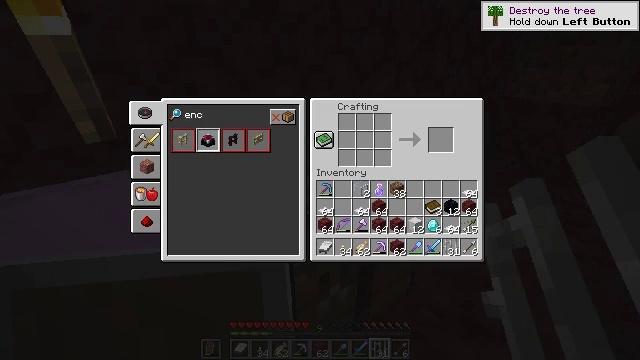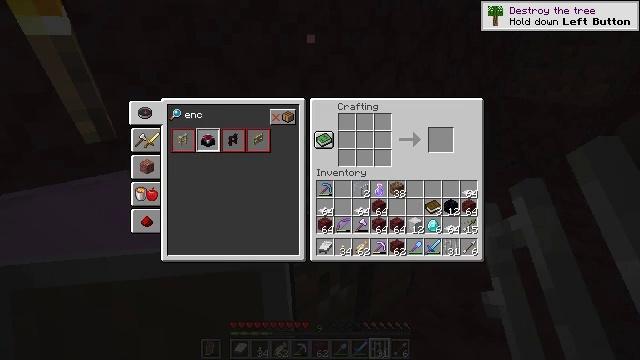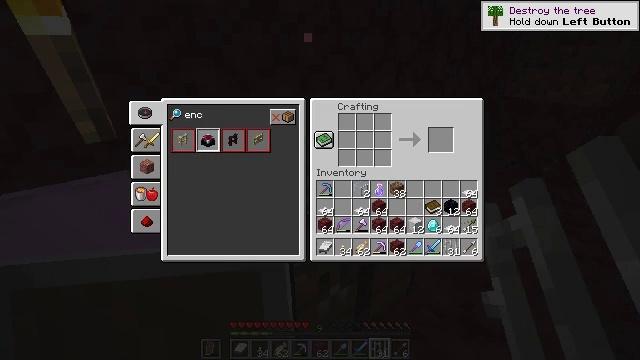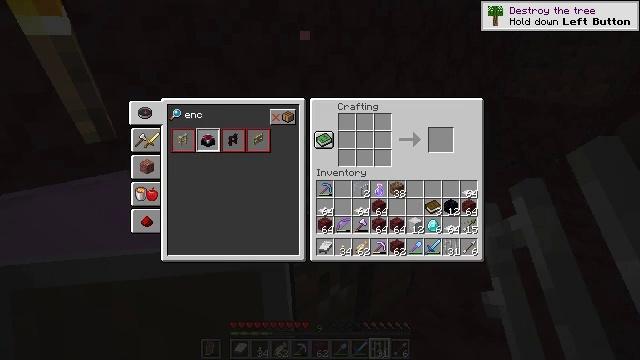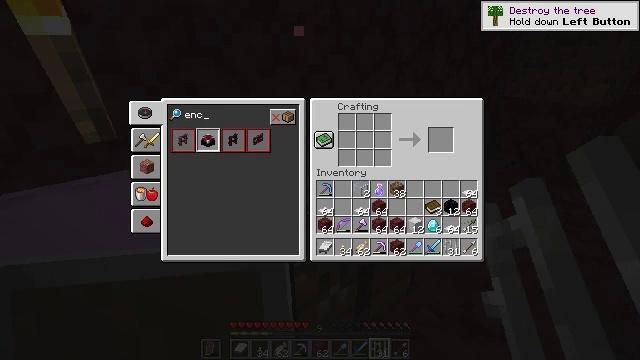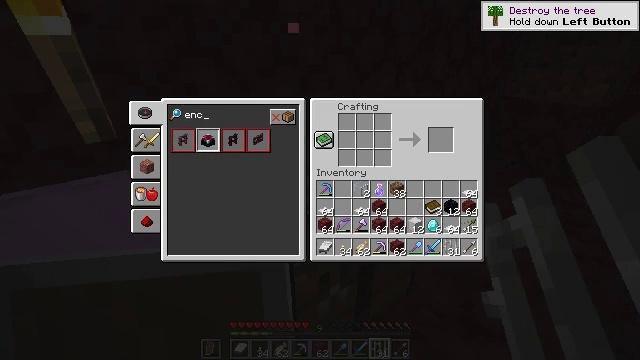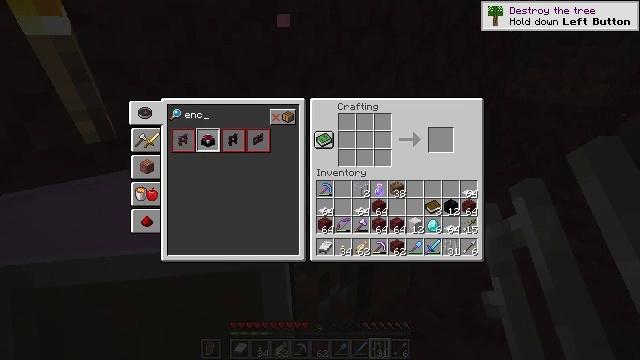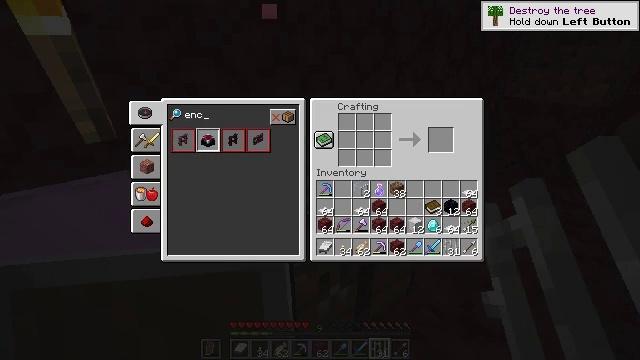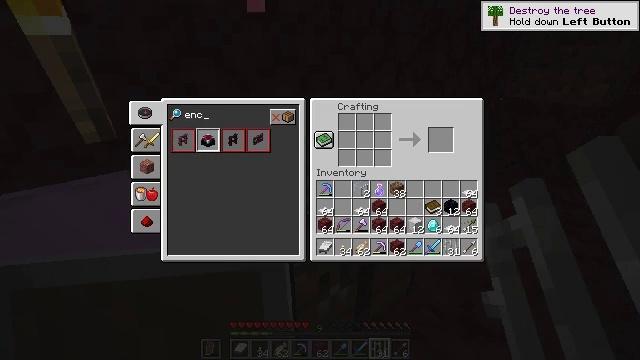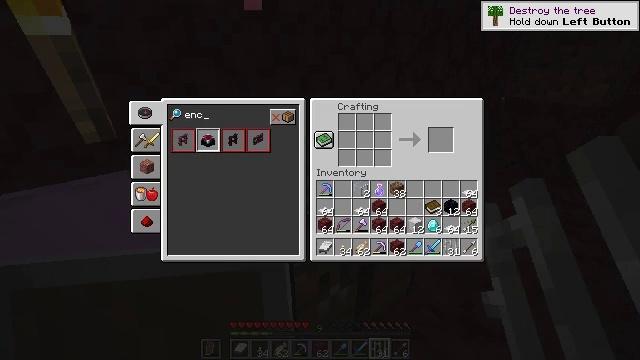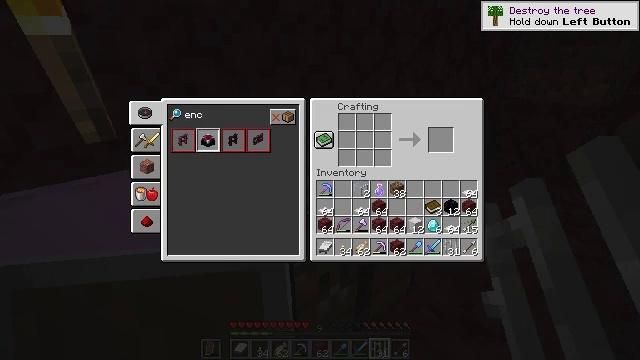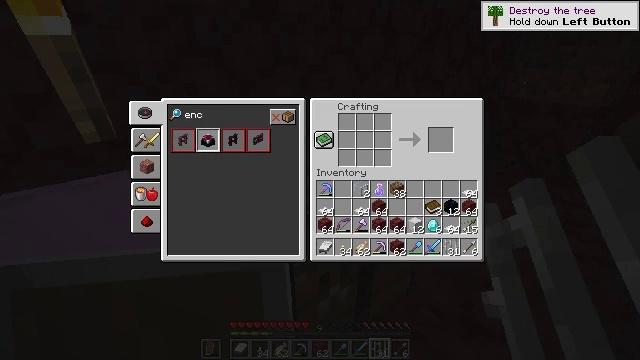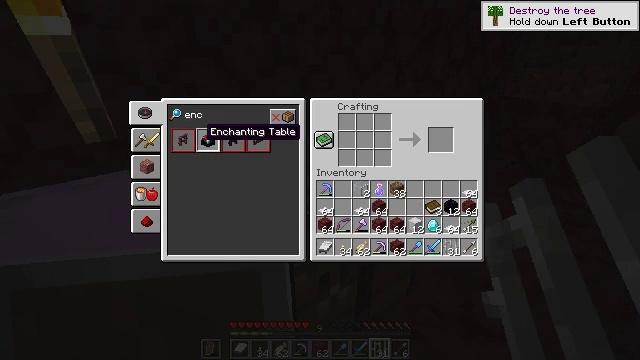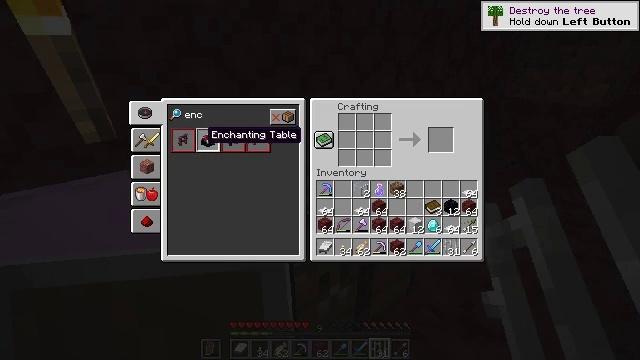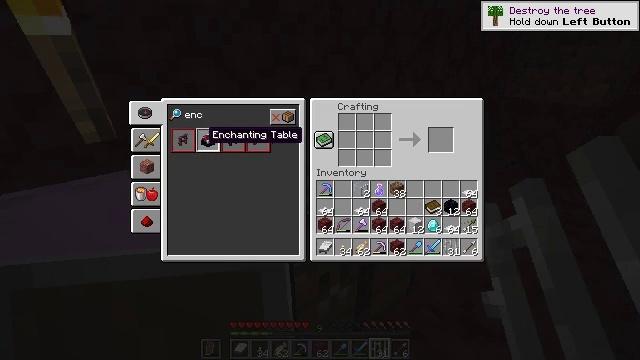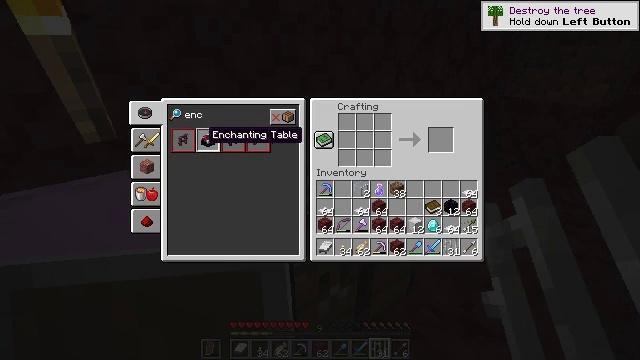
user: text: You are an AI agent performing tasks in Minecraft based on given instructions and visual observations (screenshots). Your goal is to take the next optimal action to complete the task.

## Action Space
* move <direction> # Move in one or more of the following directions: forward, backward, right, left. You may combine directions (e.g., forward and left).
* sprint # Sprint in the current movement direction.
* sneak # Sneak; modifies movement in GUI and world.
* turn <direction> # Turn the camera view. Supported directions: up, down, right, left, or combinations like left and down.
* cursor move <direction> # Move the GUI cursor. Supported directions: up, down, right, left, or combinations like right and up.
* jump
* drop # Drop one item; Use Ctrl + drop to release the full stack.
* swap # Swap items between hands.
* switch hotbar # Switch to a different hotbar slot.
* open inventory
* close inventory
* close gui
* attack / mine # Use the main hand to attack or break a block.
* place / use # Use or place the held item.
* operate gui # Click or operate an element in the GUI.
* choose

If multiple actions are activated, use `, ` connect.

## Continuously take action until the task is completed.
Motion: motion action
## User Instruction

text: Combine your ingredients on a crafting table to get an enchanting table.
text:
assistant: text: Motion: no_op
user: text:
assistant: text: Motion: no_op
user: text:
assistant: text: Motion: cursor move left and up
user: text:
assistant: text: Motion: no_op
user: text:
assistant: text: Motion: no_op
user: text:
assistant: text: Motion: no_op
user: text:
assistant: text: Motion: no_op
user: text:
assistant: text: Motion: no_op
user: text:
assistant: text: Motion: no_op
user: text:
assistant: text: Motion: no_op
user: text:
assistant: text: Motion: cursor move down
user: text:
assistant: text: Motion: cursor move down
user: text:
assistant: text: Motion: sneak
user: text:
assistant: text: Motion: sneak
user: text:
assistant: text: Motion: sneak
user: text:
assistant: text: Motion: sneak
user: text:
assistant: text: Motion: sneak
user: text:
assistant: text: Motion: sneak, operate gui
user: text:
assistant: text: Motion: sneak, operate gui
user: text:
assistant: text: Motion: sneak
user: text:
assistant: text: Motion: sneak
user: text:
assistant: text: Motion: sneak, cursor move right
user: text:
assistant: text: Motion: sneak, cursor move right
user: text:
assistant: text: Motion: sneak, cursor move right
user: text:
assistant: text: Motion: sneak
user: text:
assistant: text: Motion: sneak
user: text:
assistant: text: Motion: sneak
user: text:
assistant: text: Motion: sneak, cursor move left
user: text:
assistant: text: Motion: sneak, cursor move left
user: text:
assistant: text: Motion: sneak, cursor move left